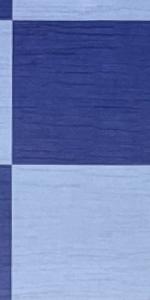
Label: Empty